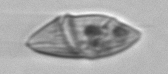
Label: Gyrodinium